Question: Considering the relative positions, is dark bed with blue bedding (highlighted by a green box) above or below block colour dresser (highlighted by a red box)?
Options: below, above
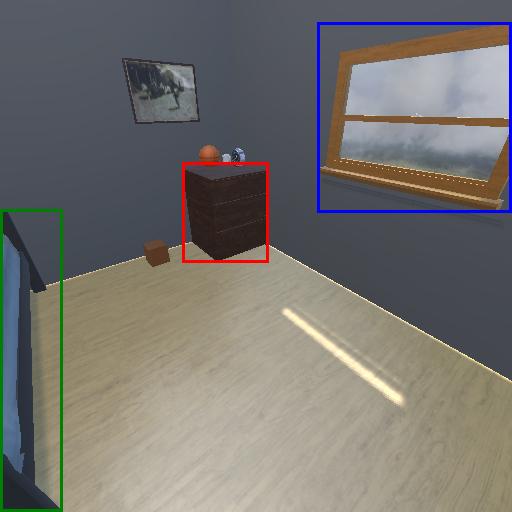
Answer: below